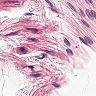
Metastatic tissue present: no